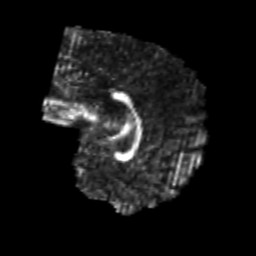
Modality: FA
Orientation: sagittal
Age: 20
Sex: male
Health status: healthy
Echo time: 0.074 s